Question:
Suppose I have an image of a scene as depicted above. A sort of a pole with a blob on it next to possibly similar objects with no blobs.
How can I find the blob marked by the red circle (a binary image indicating which pixels belong to the blob).
Note that the pole together with the blob may be rotated arbitrarily and also size may vary.
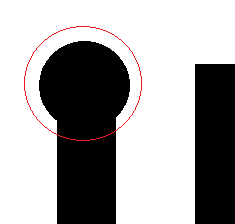
Answer: Can you try to do it in below 4 steps?
1. Circle detection like: writing robust (color and size invariant) circle detection with opencv (based on Hough transform or other features)
2. Line detection, like: Finding location of rectangles in an image with OpenCV
3. Identify rectangle position by combining neighboring lines (For each line segment you have the start and end point position, you also know the direction of each line segment. So that you can figure out if two connecting line segments (whose endpoints are close) are orthogonal. Your goal is to find 3 such segments for each rectangle.)
4. Check the relative position of each circle and rectangle to see if any pair can form the knob shape.